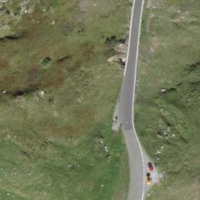
EUNIS habitat code: 57
Species observed at this site:
Montifringilla nivalis